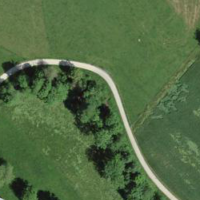
EUNIS habitat code: 24
Species observed at this site:
Gryllus campestris